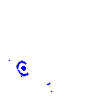
Particle: kaon